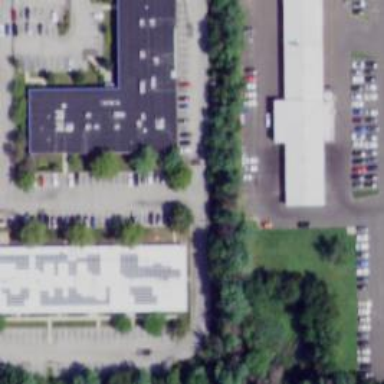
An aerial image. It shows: Office building.